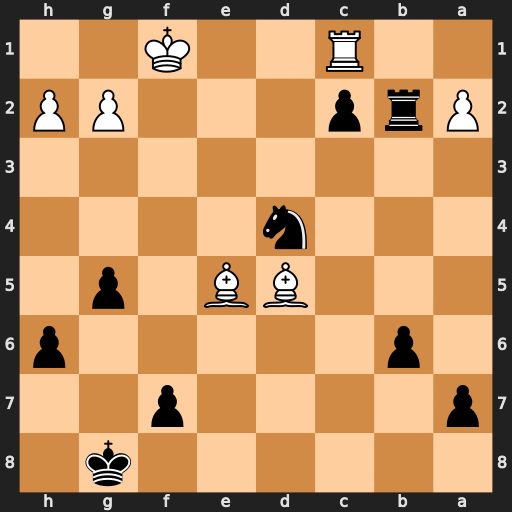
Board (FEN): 6k1/p4p2/1p5p/3BB1p1/3n4/8/Prp3PP/2R2K2
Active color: b
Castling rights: -
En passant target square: -
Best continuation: Rb1 Bxd4 Rxc1+